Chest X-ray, PA view. Patient: 50 years old, sex M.
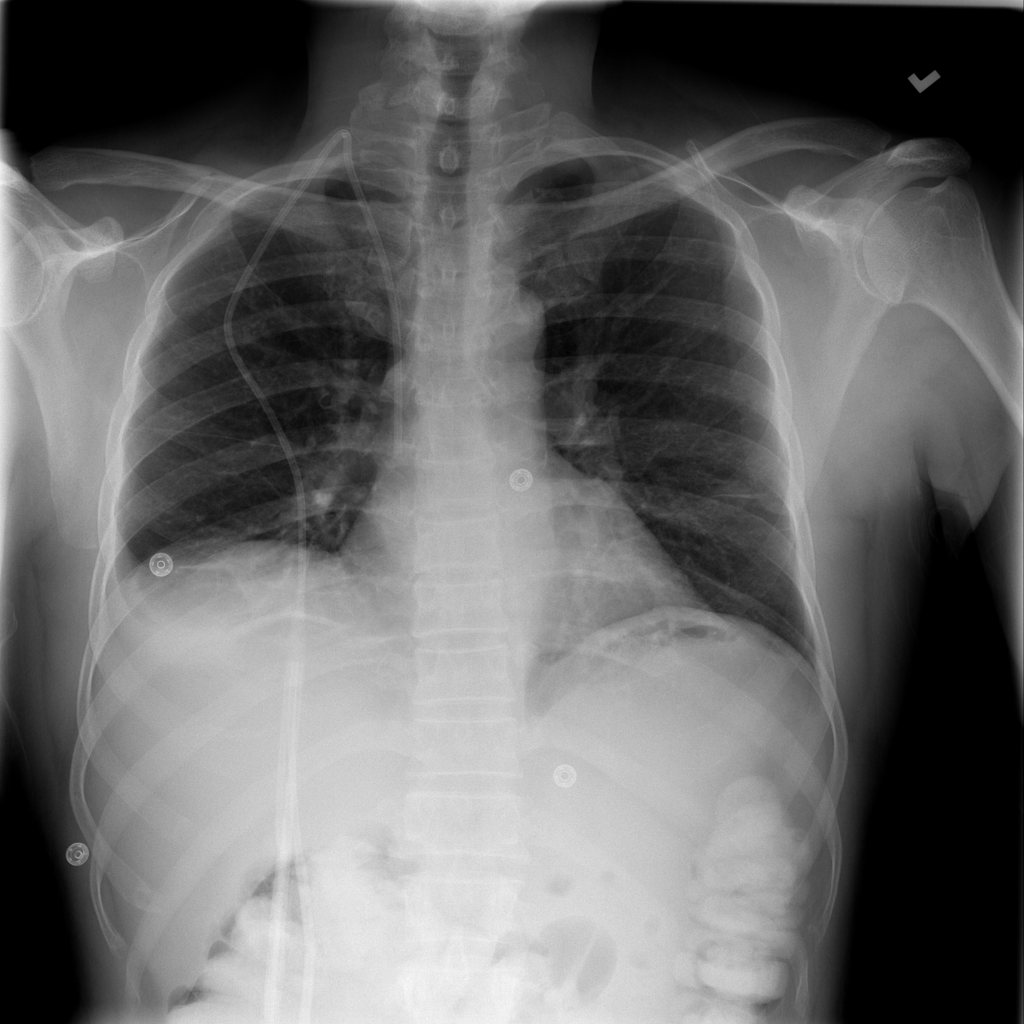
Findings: No Finding